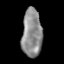
Tissue: lung
Cell type: Others
Senescence score: 0.1547
Nuclear area (px): 938
Mean DAPI intensity: 141.542